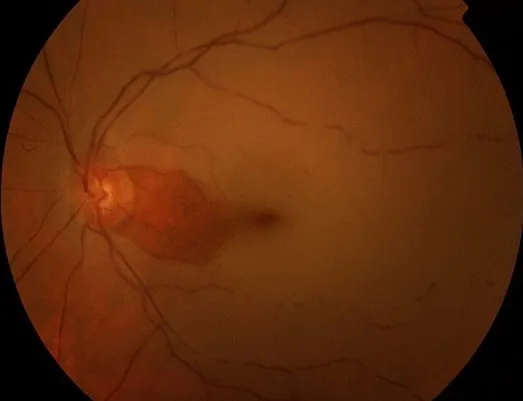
Colour fundus photograph of the left eye showing acute CRAO with cherry-red spot and cattle trucking of the arterioles.
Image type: ophthalmic_imaging (fundus_photograph)